Question: When I remove Connection NetBeans say me "You should add Connection cast" but after add, it gives me class cast exception.
How can I solve this.

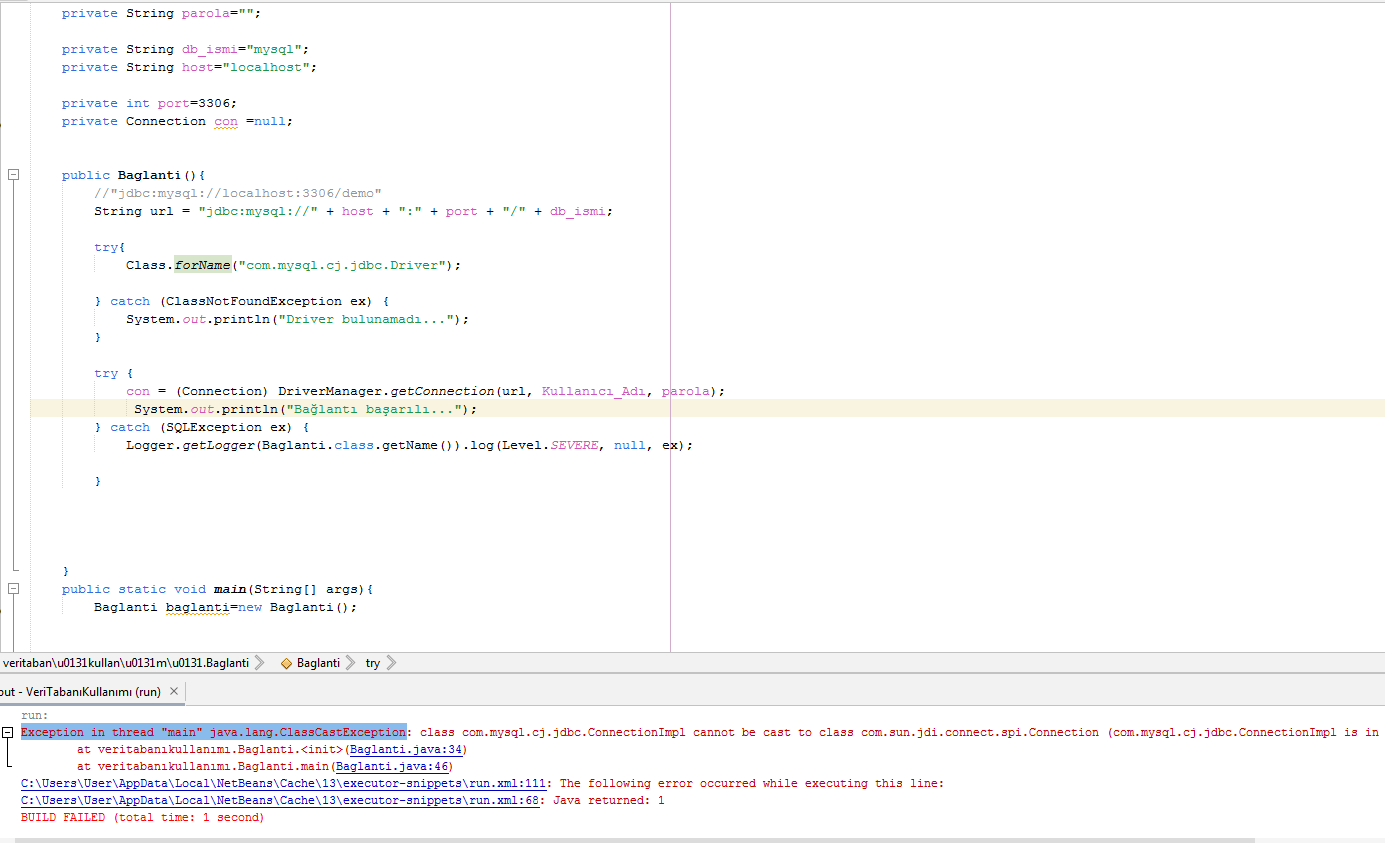
Answer: The exception tells all
---
The <URL> or more specifically a 'com.mysql.cj.jdbc.ConnectionImpl' when using Mysql
And you have imported a <URL> which is nothing related to
---
Use the right import and it'll be good
'''
import com.mysql.cj.jdbc.ConnectionImpl; // REMOVE
import java.mysql.Connection; // ADD
'''